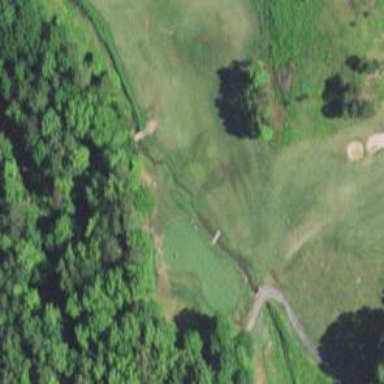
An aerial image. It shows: Pathway for golfing.